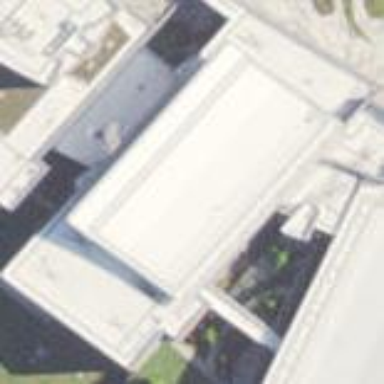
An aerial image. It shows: Hospital building.